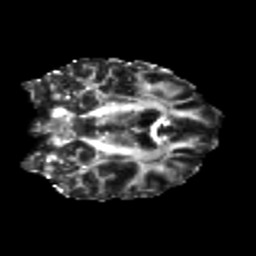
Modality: FA
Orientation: coronal
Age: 26
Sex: female
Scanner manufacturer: siemens
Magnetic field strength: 3 T
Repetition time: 3.5 s
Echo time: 0.104 s